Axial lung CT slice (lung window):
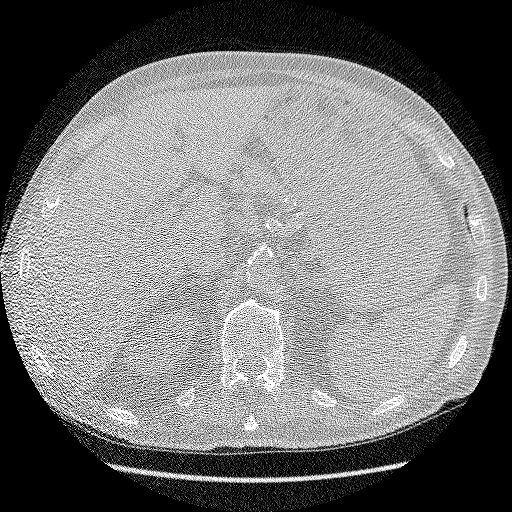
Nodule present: no